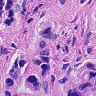
Metastatic tissue present: yes